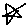
Label: star